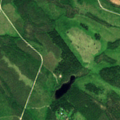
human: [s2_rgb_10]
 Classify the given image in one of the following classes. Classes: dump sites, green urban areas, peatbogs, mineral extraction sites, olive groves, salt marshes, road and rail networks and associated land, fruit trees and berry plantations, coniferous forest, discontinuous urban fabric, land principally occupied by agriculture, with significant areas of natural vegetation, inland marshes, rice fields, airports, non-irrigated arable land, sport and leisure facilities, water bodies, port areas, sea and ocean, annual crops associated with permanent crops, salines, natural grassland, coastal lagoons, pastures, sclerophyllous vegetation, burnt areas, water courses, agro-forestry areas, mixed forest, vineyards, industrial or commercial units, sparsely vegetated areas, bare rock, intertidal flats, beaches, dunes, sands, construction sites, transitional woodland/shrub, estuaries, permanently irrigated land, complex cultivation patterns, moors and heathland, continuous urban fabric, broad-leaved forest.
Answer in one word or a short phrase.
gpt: coniferous forest, mixed forest, transitional woodland/shrub